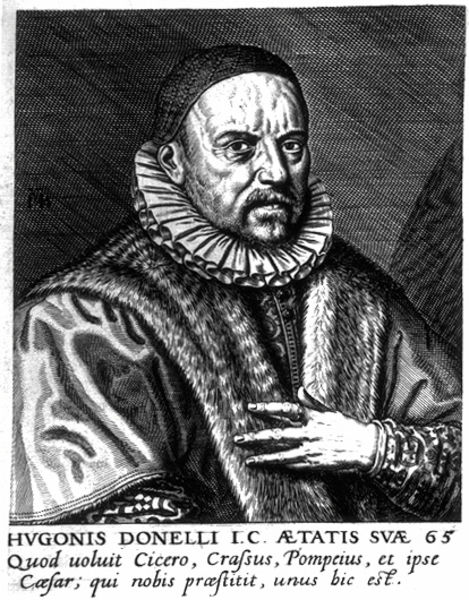
Titel: Bildnis des Hugo Donellus
Künstler: Johann Theodor de Bry
Institution: (Seriendruck)
Schlagwörter: hand, mann, umhang, weiß, finger, geste, grau, mund, nacht, nase, ohr, schwarz, stirn, zeichnung, blick, haube, bart, kappe, mütze, schnurrbart, augen, falten, gesicht, kragen, pelz, ärmel, bildnis, halskrause, hände, portrait, porträt, auge, gewand, mantel, saum, potrait, renaissance, fell, schrift, grafik, graphik, könig, schnurbart, ernst, inschrift, glanz, dreiviertelprofil, oberkörper, ring, druck, schwarz-weiß, schraffur, radierung, stich, kupfer, text, buchstaben, manschetten, krause, fürst, rom, römer, pelzkragen, halbprofil, erhoben, pastor, kröse, kupferstich, latein, caesar, pelzbesatz, mühlradkragen, ovid, bischoff, nordalpin, zobel, humanismus, hugo, cicero, donelli, cicero crassus pompeius, kupferstich stich, prlzsaum, latin, 16. jahrhundert, hugonis, aärmel, pompeius, krassus, halzkraus, hauskrause, mad, 65, hugo donelli, or old